Current action and preconditions to check: trajectory_clear

Your task: For each precondition in the list above, predict whether it will hold at this action.

Consider the current scene as observed from the mobile robot's camera, and analyze the predicted future states of all dynamic agents (e.g., people, animals, vehicles, or any moving entities) within the NEXT SECOND.

IMPORTANT: Only answer "very likely" if you are absolutely certain—based on strong, clear evidence—that a dynamic agent will violate the precondition in the predicted future state. Do NOT answer "very likely" for unlikely, ambiguous, or low-probability risks.

Ask yourself for each precondition: Is there a high probability, with clear and convincing evidence, that the predicted future states of any dynamic agent will interfere with the predicted future state of the currently executing action within the NEXT SECOND, causing that precondition to fail?

Assess the risk level based on these predictions. Use "likely" or "very likely" if motions create a clear risk of interference.

Use "neutral" or "improbable" if agents are nearby but their predicted paths are clearly diverging or non-conflicting.

Failure Risk Categories: "very improbable", "improbable", "neutral", "likely", "very likely"

Answer Format: Output ONLY the probability_of_failure value from these categories: "very improbable", "improbable", "neutral", "likely", "very likely"

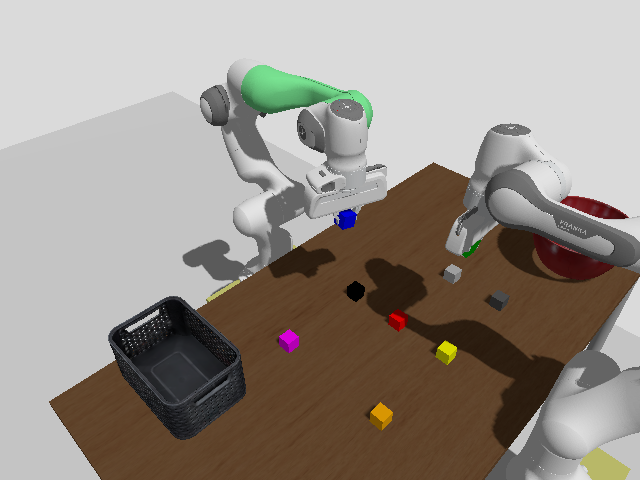

Answer: very improbable